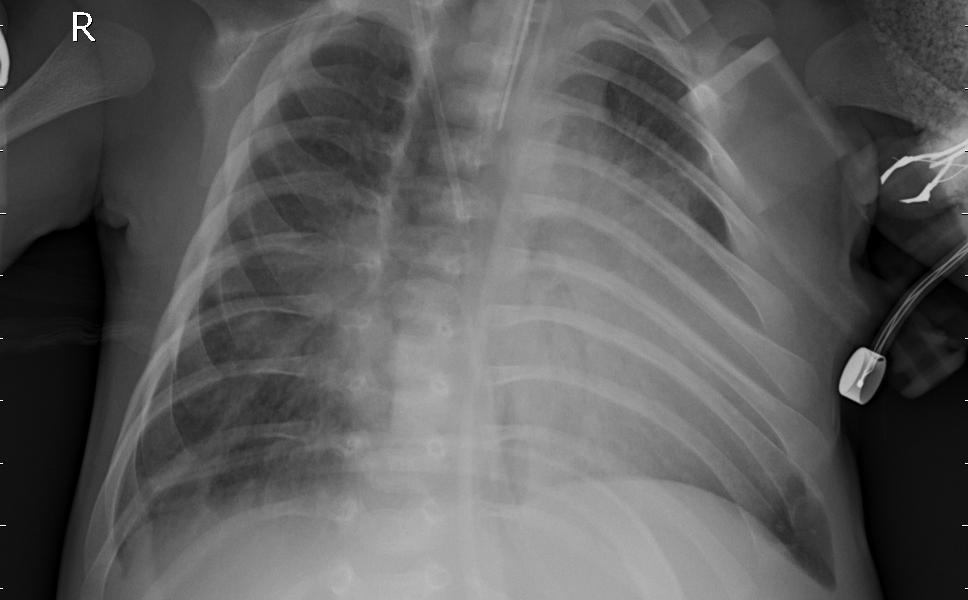
Diagnosis: PNEUMONIA